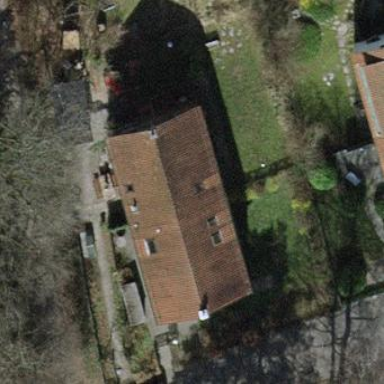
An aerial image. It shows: Building with tiled roof.